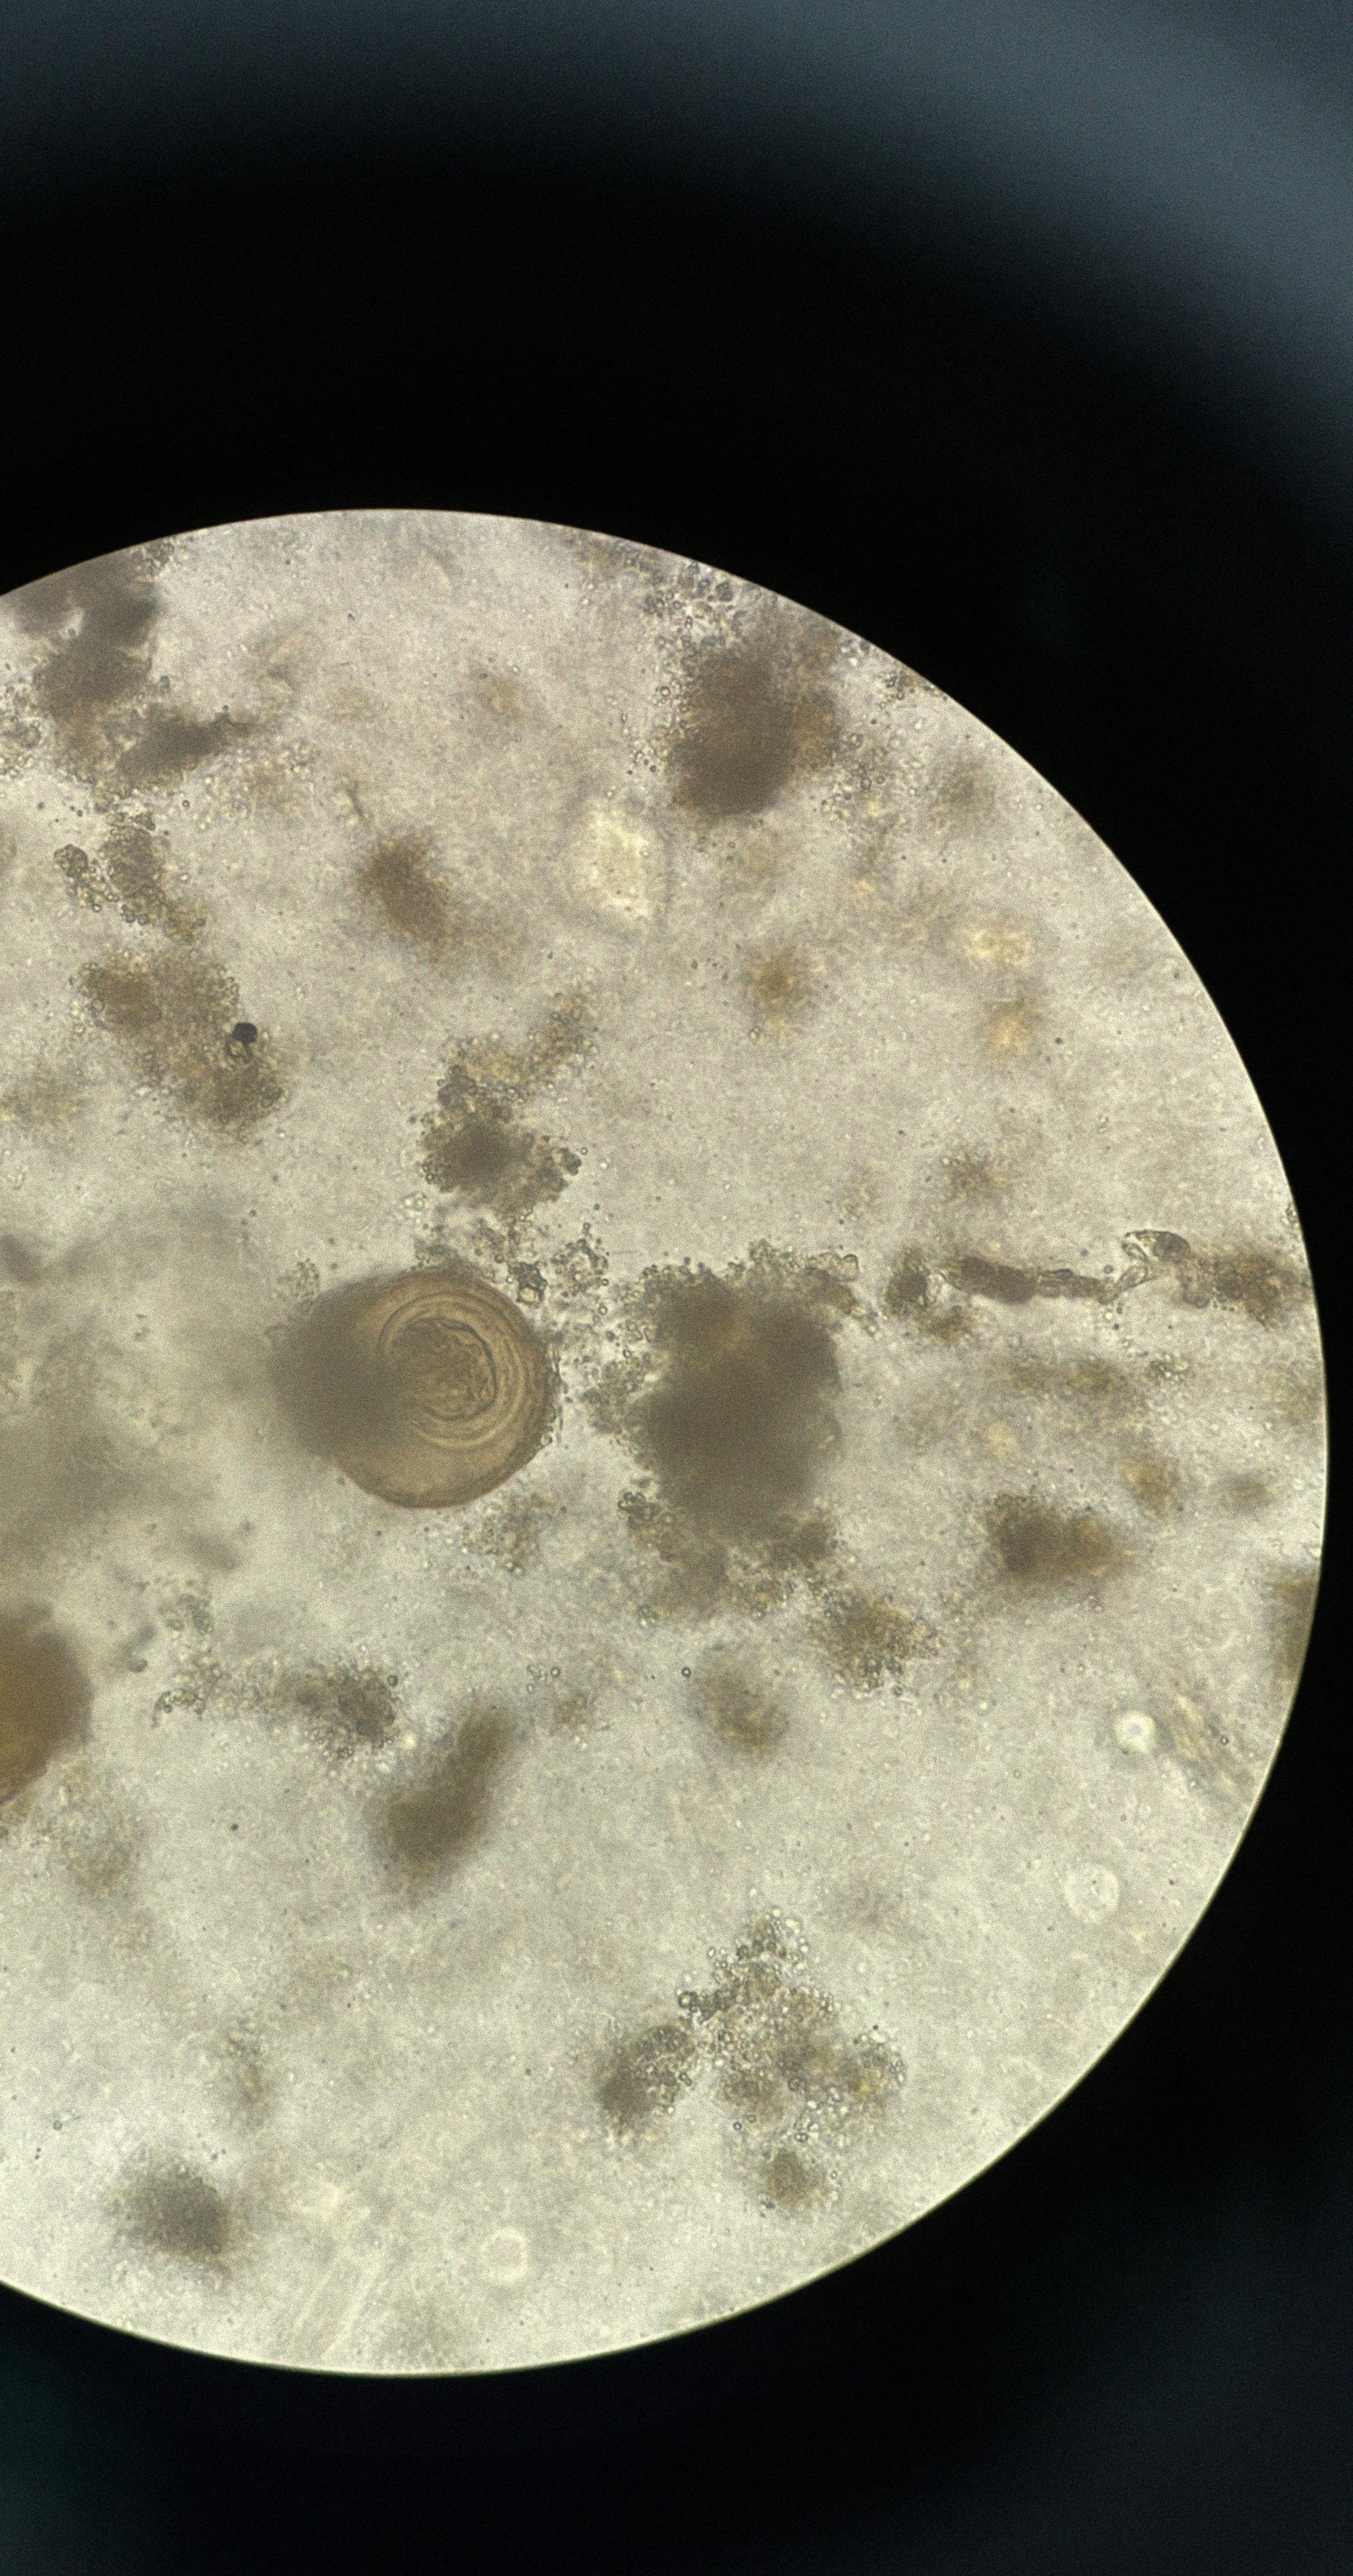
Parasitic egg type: Hymenolepis diminuta